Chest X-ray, AP view. Patient: 64 years old, sex M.
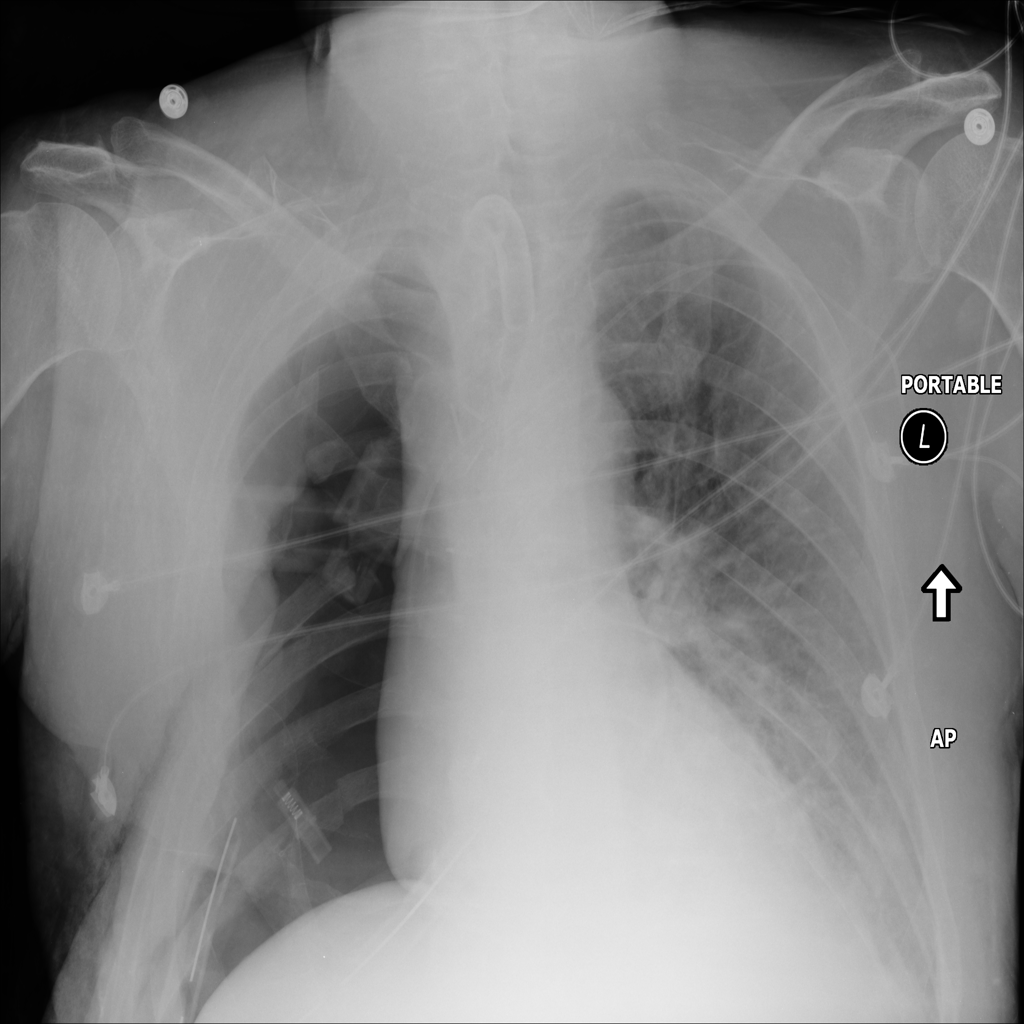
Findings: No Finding